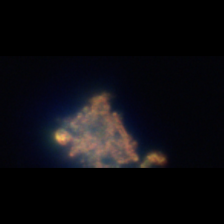
Taxon: Unknown_detritus
Group: Unknown